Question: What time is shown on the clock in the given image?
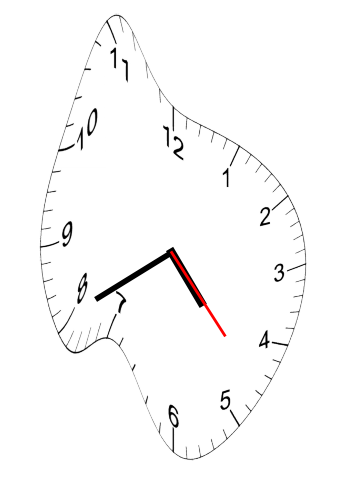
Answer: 04:40:23